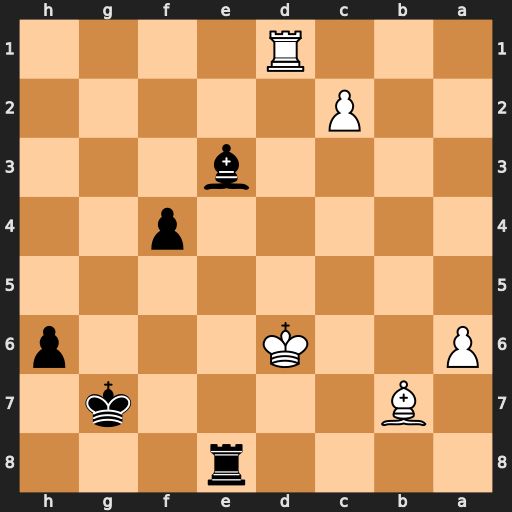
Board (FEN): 4r3/1B4k1/P2K3p/8/5p2/4b3/2P5/3R4
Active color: b
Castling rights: -
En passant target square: -
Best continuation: Rd8+ Ke5 Rxd1